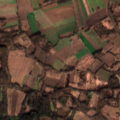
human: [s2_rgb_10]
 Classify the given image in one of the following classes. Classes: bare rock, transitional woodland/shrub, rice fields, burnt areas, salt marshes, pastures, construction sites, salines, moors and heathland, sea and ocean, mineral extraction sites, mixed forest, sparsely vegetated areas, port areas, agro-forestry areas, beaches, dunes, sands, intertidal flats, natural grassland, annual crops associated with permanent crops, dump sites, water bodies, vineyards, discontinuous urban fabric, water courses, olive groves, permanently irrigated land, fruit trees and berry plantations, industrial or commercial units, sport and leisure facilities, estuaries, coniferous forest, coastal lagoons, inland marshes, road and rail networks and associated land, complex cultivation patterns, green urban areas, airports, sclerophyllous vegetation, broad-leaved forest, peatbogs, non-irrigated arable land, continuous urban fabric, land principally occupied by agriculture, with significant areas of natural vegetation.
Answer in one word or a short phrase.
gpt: non-irrigated arable land, complex cultivation patterns, land principally occupied by agriculture, with significant areas of natural vegetation, broad-leaved forest